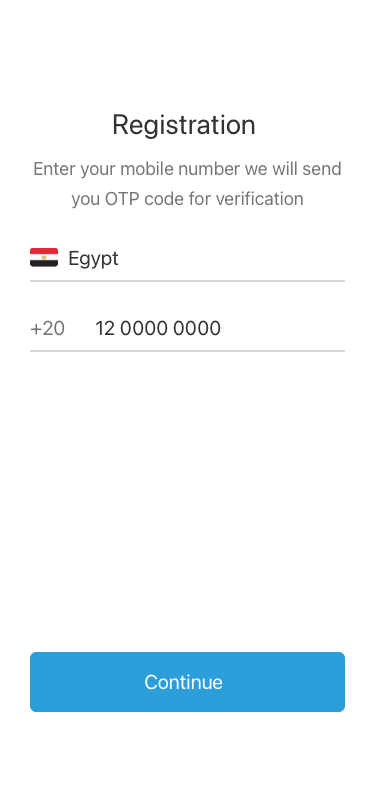
Text in this UI design:
Continue
12 0000 0000
+20
Egypt
Enter your mobile number we will send you OTP code for verification
Registration